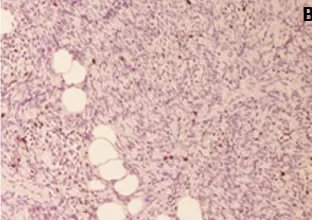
IHC, x 200: lower Ki67 staining in conventional DFSP.
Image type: pathology (immunostaining)